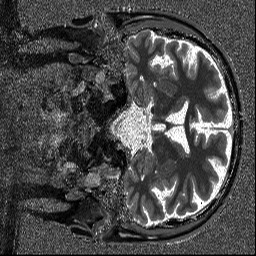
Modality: T1map
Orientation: coronal
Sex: male